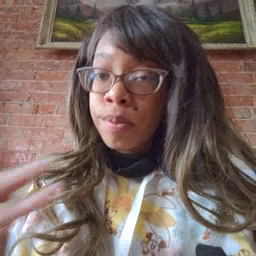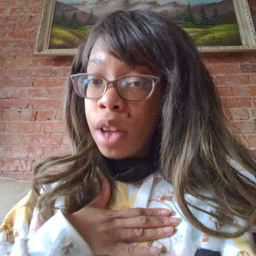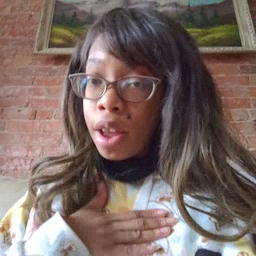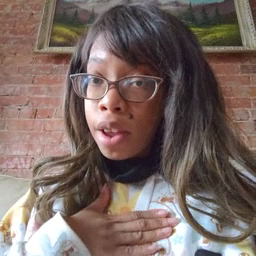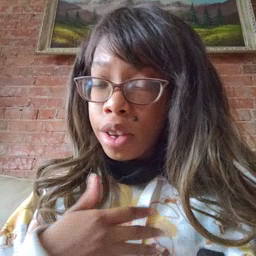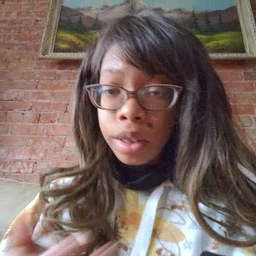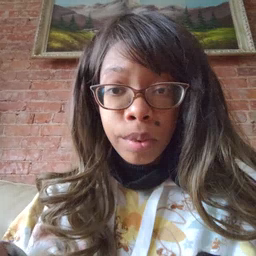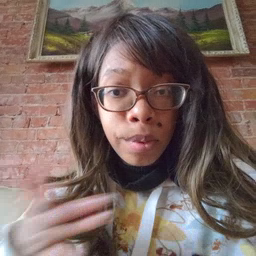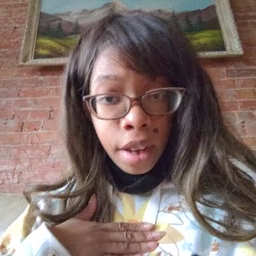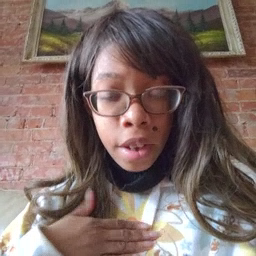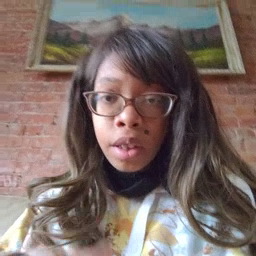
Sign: minemy